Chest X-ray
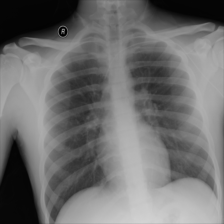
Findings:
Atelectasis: negative
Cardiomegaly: negative
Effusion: negative
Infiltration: negative
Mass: negative
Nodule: negative
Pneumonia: negative
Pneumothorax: negative
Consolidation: negative
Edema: negative
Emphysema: negative
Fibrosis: negative
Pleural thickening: negative
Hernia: negative